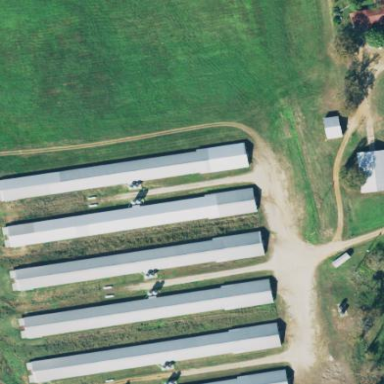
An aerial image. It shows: Feedlot in farmyard.